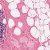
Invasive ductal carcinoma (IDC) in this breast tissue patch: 0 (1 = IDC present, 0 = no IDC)